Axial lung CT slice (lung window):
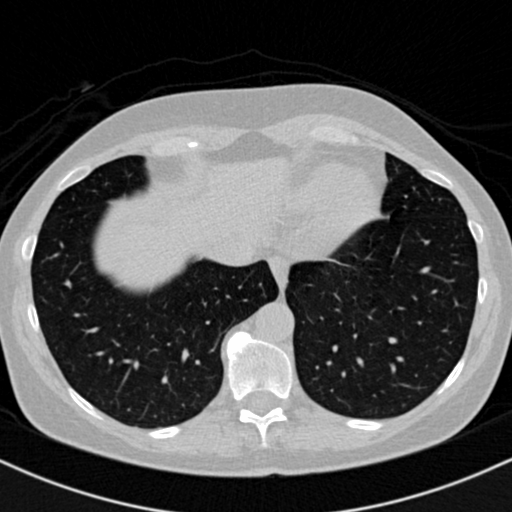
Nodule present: no